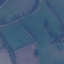
Land use / land cover: Pasture